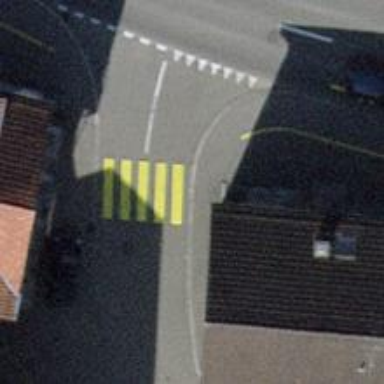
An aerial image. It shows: Marked uncontrolled road crossing.